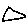
Label: triangle